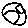
Label: moon